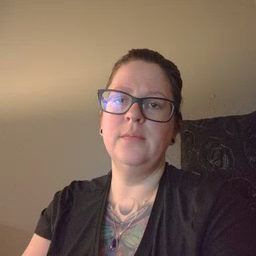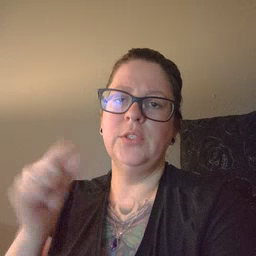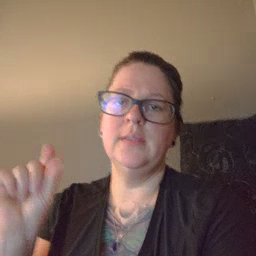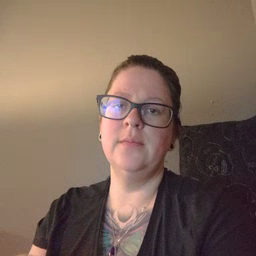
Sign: green